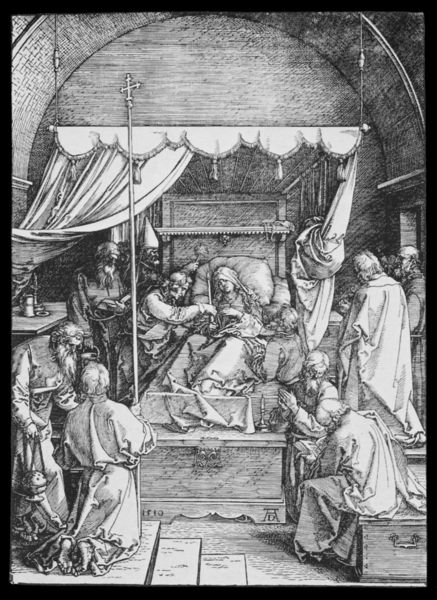
Titel: Der Tod der Maria
Künstler: Albrecht Dürer
Institution: Amsterdam, Rijksprentenkabinett
Schlagwörter: menschen, sitzen, frau, männer, raum, zeichnung, zimmer, stehen, tod, signatur, vorhang, sitzend, stehend, kind, rund, bogen, stab, rundbogen, treppe, kissen, lesen, kerze, bett, warten, truhe, gewölbe, krank, buch, kreuz, stich, schwarzweiß, knien, kiste, arzt, beten, salbung, sterbende, besuch, sterben, weihrauchfass, baldachin, heilige, dürer, maria, kupferstich, madonna, anbetung, kranke, betend, anna, marientod, geburt, umhand, tonnengewölbe, albrecht, albrecht dürer, apostel, kreuzstab, heilen, letzte ölung, gleichnis, beuch, aufwartung, heilgie, fraukiste, entbindung, geburt+, marientof